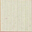
Piece: xx